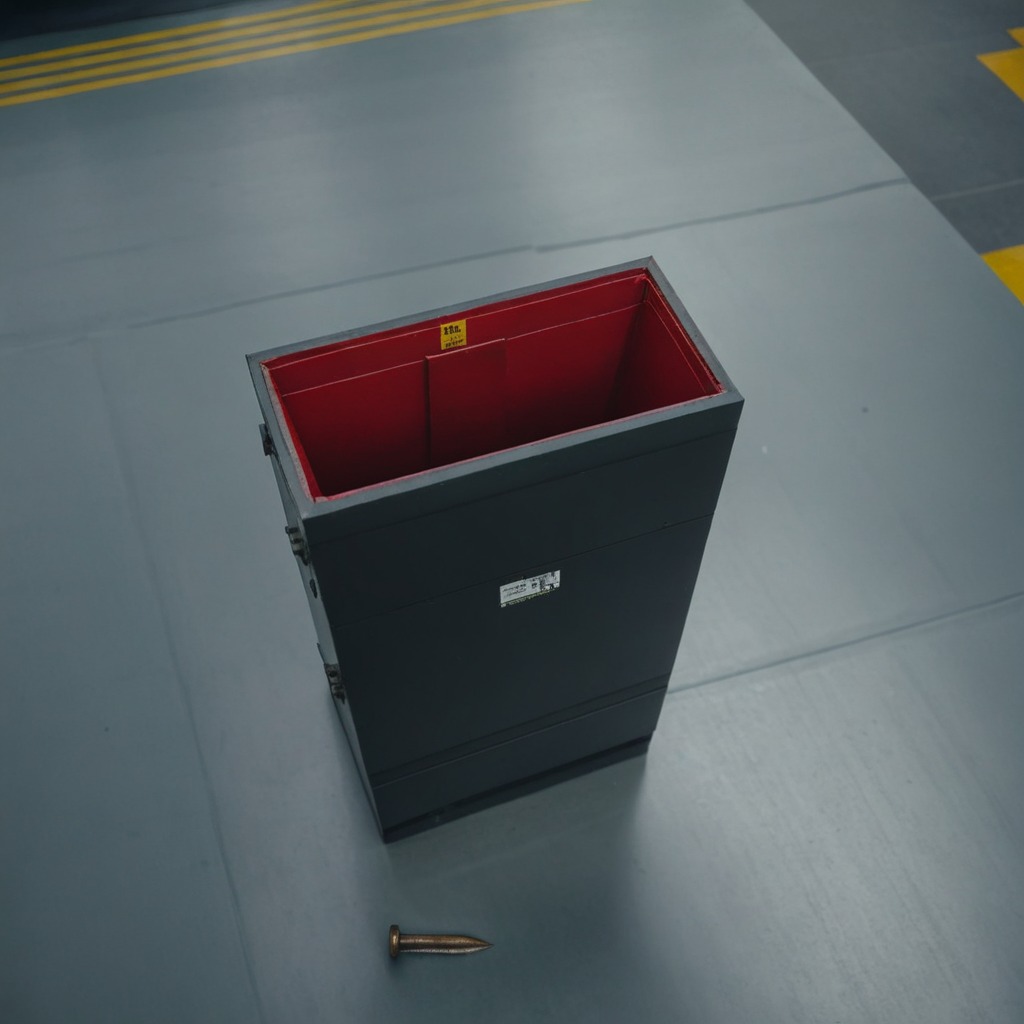
A nail is lying on the surface of the toolbox.